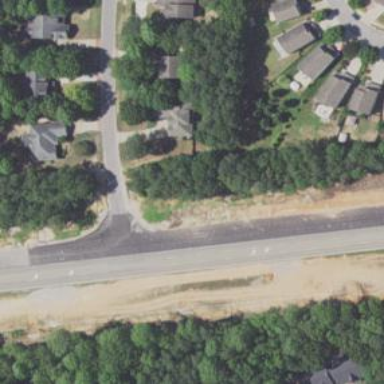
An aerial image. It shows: Secondary road with asphalt surface.